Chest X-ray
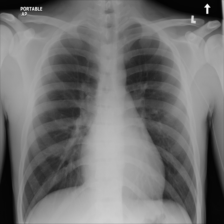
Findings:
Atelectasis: negative
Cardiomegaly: negative
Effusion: negative
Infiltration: negative
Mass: negative
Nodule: negative
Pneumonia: negative
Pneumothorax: negative
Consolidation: negative
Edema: negative
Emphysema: negative
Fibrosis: negative
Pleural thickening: negative
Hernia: negative